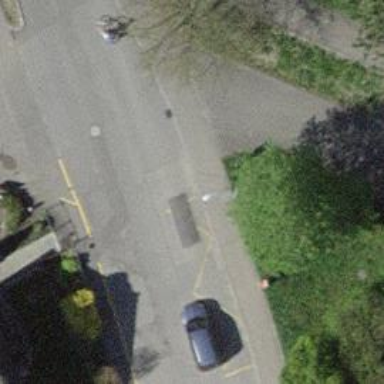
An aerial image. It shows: Bus stop with platform for public transport.